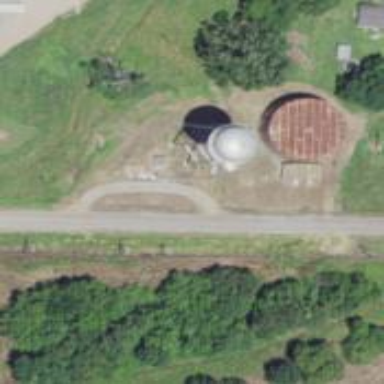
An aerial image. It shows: Water tower that is man-made.